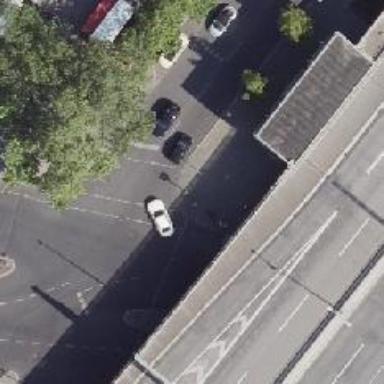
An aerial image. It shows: Road with traffic signals.